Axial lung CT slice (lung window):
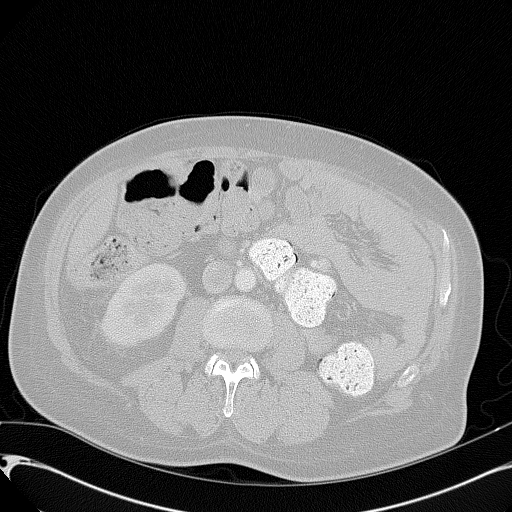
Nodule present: no